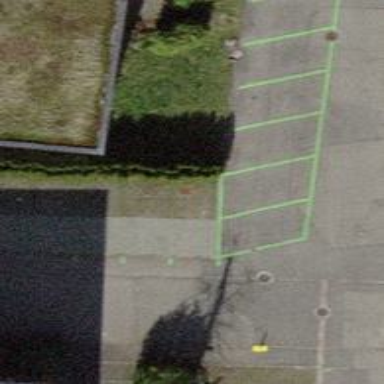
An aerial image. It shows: Hedge barrier.